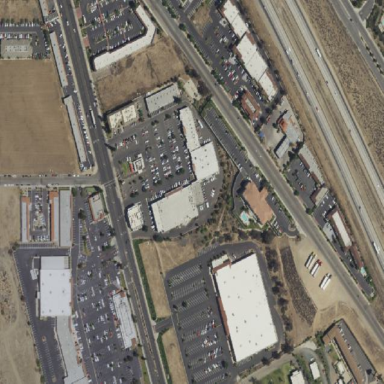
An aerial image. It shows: Retail area.